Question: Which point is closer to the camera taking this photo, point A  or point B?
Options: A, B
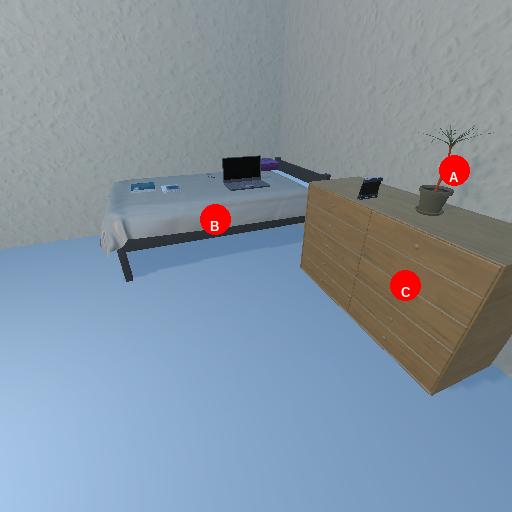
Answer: A